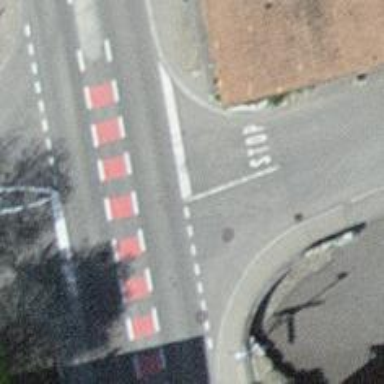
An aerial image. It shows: Stop road.